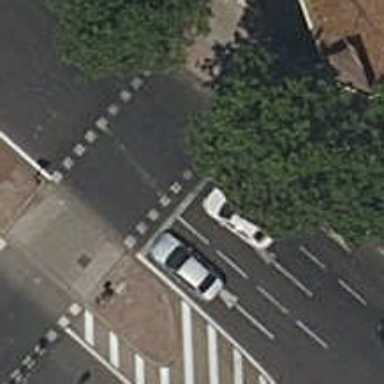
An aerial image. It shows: Road crossing with traffic signals.